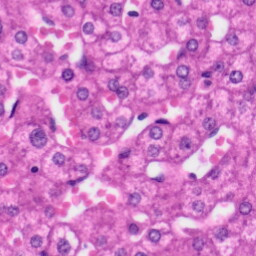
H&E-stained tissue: Liver